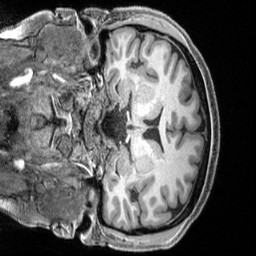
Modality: T1w
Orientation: coronal
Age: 30
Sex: female
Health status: ill
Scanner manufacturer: siemens
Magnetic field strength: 3 T
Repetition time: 2.4 s
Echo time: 0.00222 s